Question: Windows Phone 7.5 app.
I am thinking to restructure my app like creating separate nested folders in Visual Studio for better management.
e.g.

Will this kind of file structure affect the performance of the app?
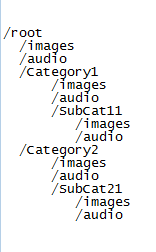
Answer: If you are referring to content files (such as sound or images), then I can't think of any reason this would cause performance issues.
In terms of code, then it will have NO performance issues as the code is compiled down into the DLL's and has no concept of folder structure.